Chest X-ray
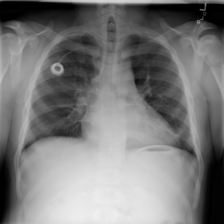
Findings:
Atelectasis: positive
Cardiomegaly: negative
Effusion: negative
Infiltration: positive
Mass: negative
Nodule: negative
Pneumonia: negative
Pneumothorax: negative
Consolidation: negative
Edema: negative
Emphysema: negative
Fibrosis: negative
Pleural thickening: negative
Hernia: negative